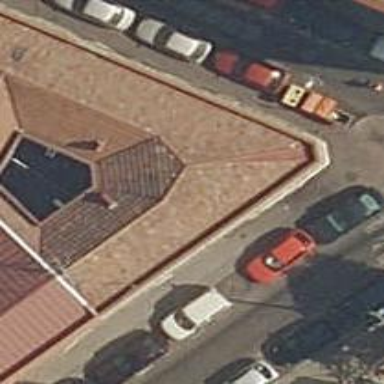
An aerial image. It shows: Pub.